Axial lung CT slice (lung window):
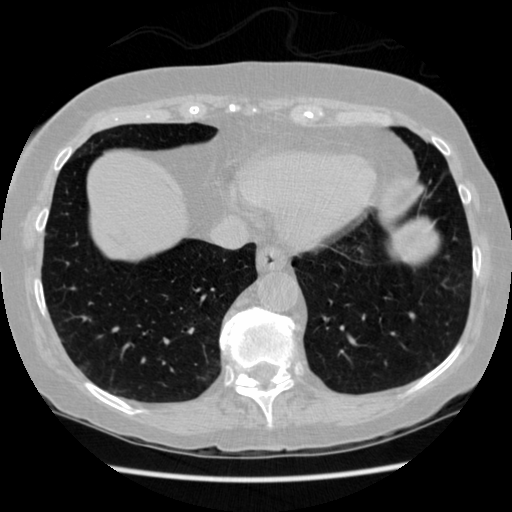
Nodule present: no